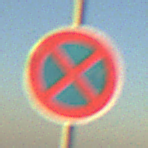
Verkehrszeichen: AbsolutesHalteverbot
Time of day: SunriseSunset
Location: Outdoor (Nature)
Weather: Clear
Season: NotSpecified
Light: Natural